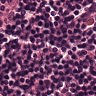
Metastatic tissue present: no